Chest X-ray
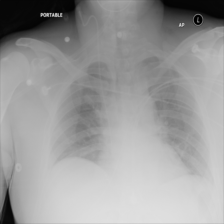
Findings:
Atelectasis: negative
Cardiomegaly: negative
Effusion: negative
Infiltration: negative
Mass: negative
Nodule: negative
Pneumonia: negative
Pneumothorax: negative
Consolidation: negative
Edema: negative
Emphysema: negative
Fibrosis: negative
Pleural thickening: negative
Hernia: negative